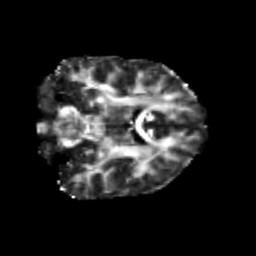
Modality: FA
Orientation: coronal
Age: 23
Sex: female
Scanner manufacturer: siemens
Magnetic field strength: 3 T
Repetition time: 3.5 s
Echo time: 0.125 s